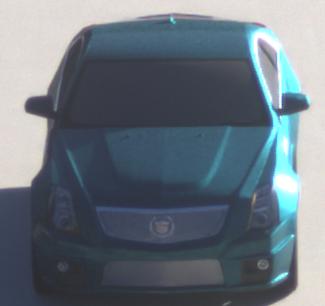
Make: Cadillac
Model: CTS-V
Detailed model: CTS-V (II) Limousine
Model produced from: 2008/11
Model produced until: 2010/12
Doors: 4
Color: blue
Road condition: dry road
Daytime: sunrise or sunset
Contrast: medium contrast